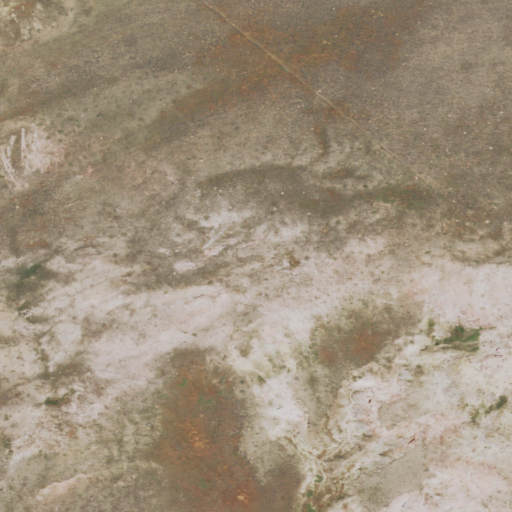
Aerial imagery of mountain in Wyoming named Red Hill containing grassland and shrub